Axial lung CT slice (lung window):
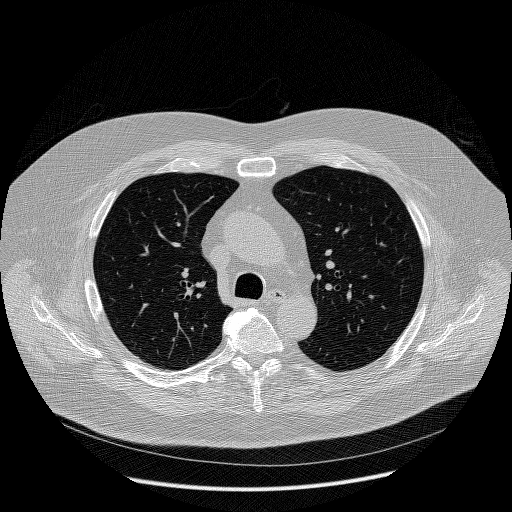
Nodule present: no